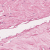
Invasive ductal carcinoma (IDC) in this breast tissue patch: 0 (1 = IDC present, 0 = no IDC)